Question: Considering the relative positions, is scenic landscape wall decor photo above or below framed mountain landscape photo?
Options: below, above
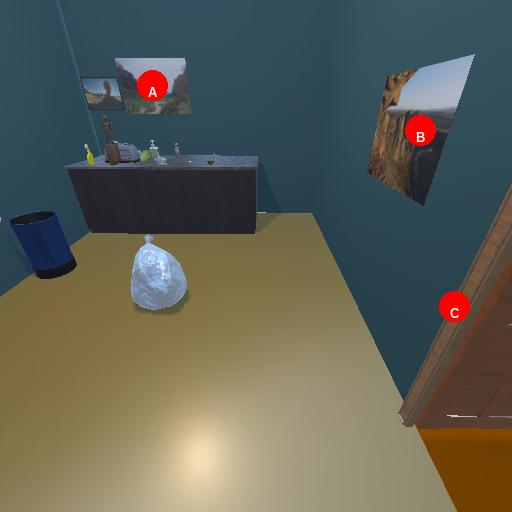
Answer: below